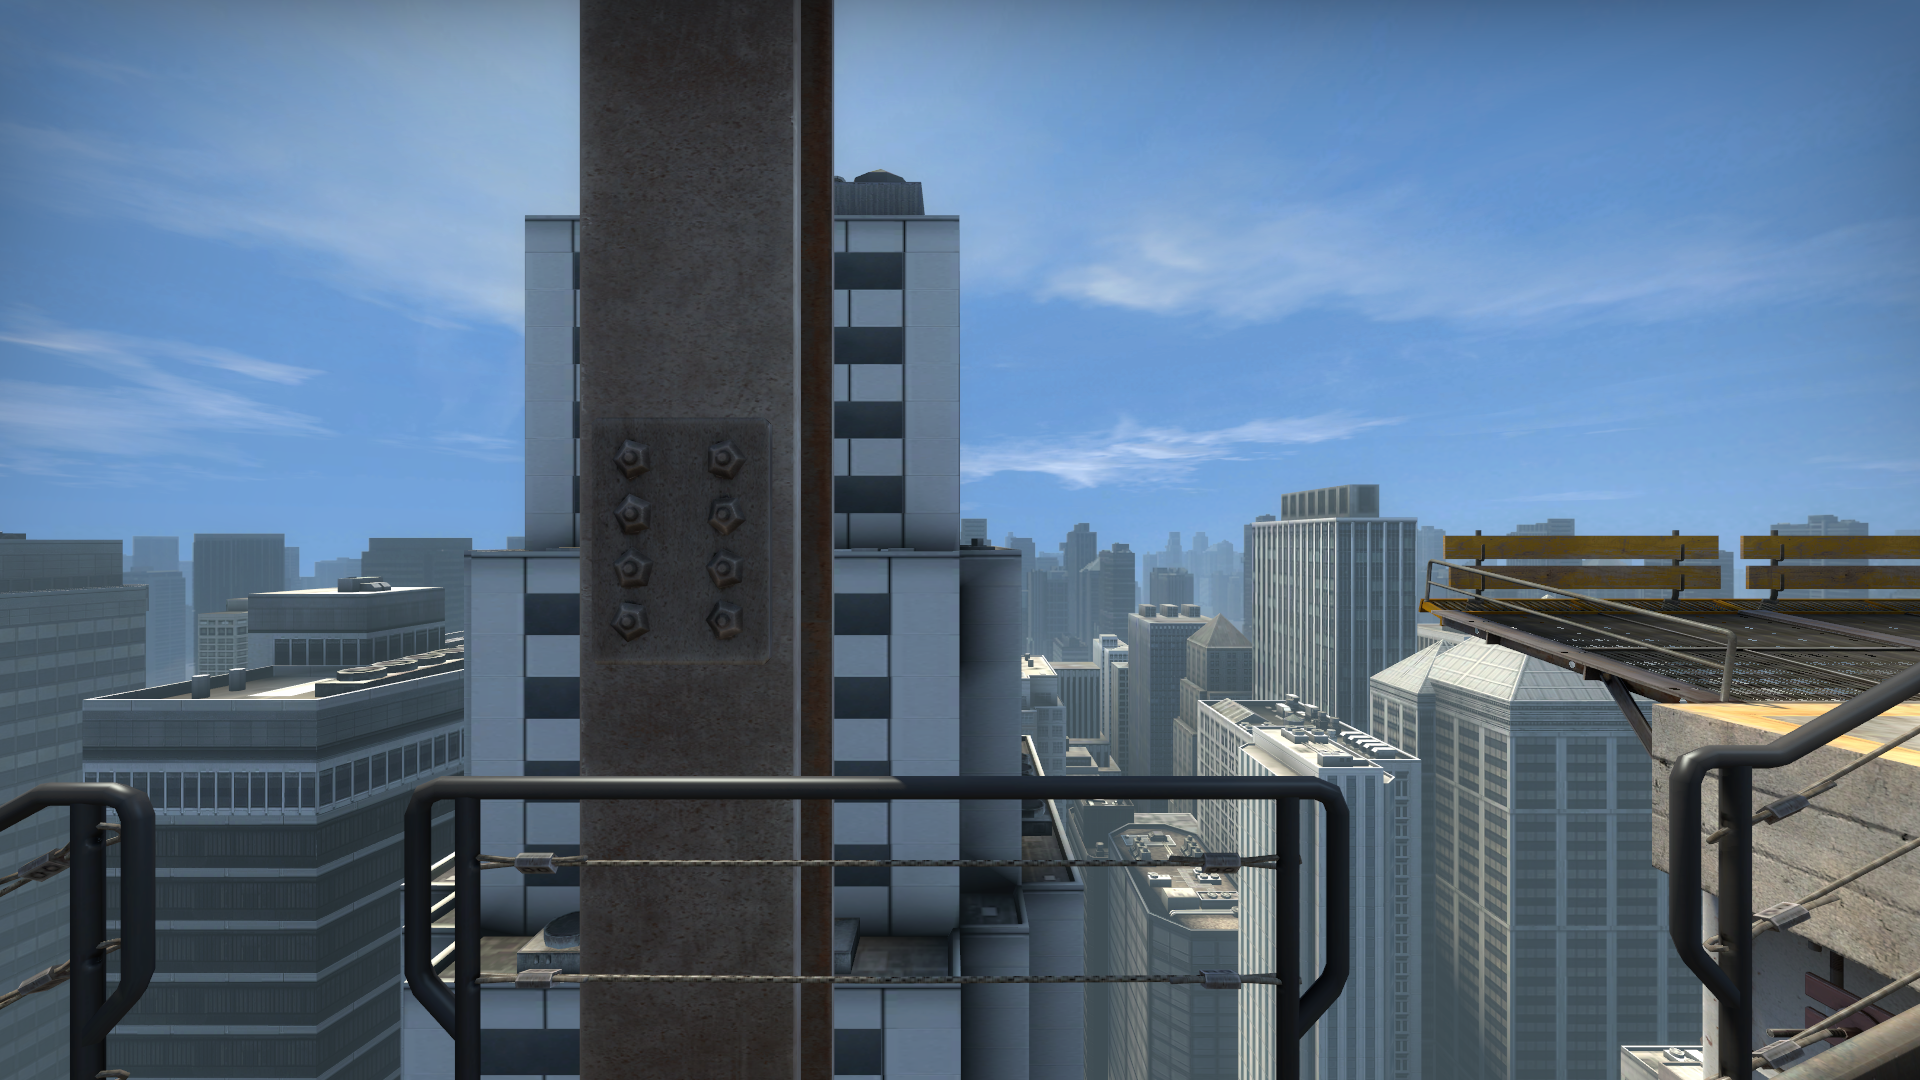
Map: de_vertigo